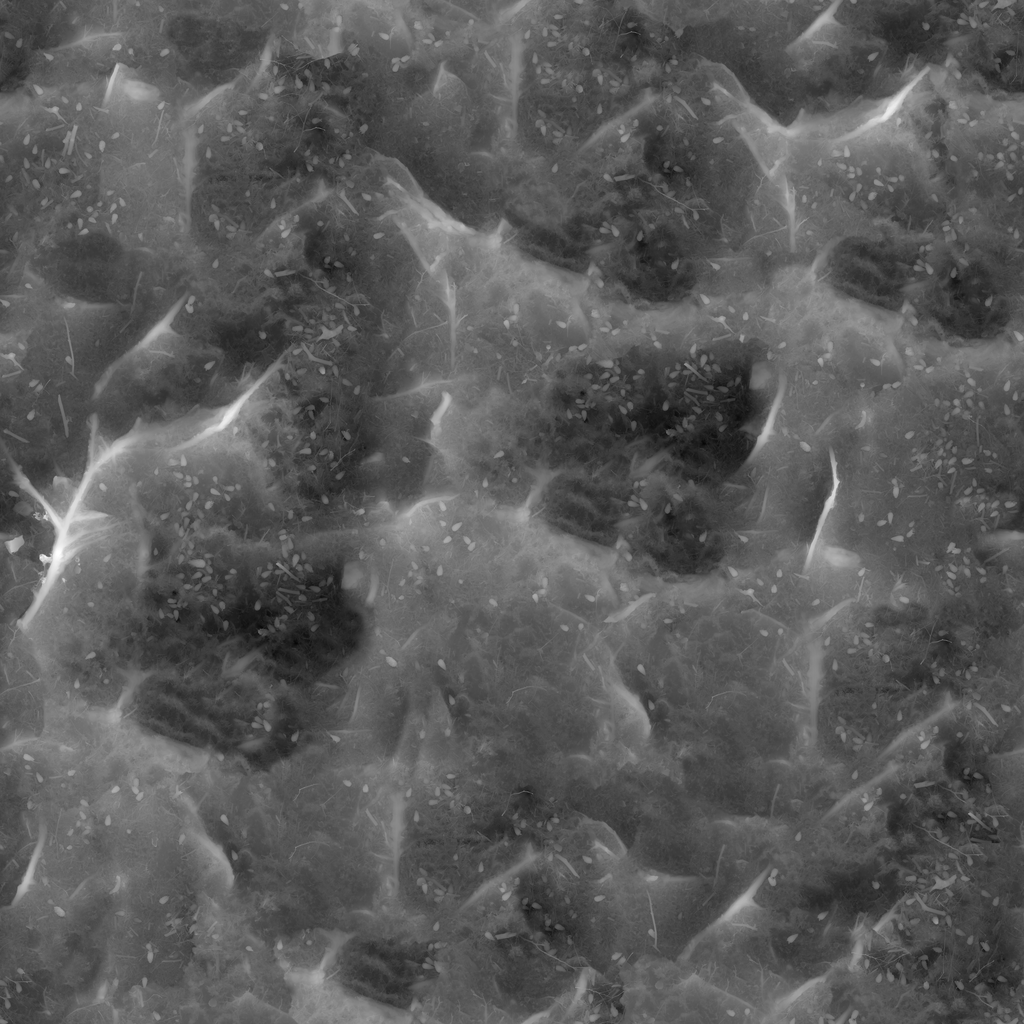
Texture map type: Displacement